Interaction volume radius: 10 \u00c5
Interaction volume height: 20 \u00c5
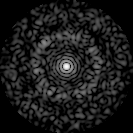
Disorder parameter: 0.8175